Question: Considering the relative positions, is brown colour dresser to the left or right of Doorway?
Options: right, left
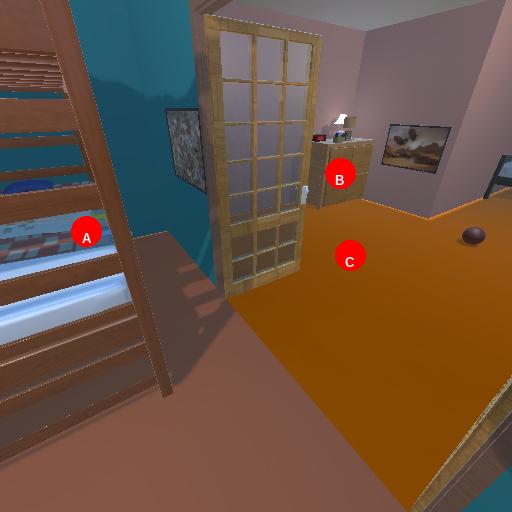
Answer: right